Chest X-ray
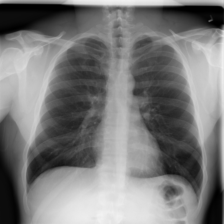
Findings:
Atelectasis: negative
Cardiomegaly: negative
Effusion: negative
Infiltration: positive
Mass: negative
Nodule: negative
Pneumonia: negative
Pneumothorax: negative
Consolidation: negative
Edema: negative
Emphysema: negative
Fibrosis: negative
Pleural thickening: negative
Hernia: negative